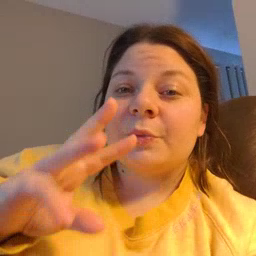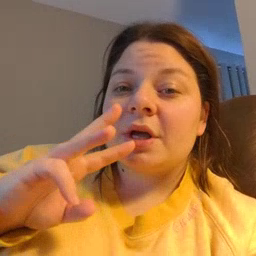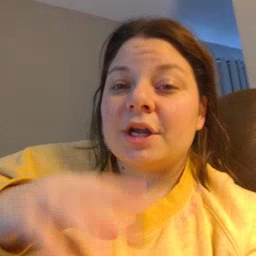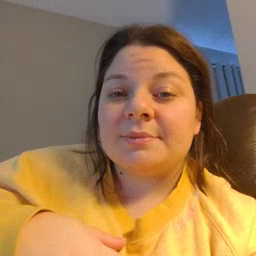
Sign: water